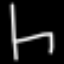
Label: chair